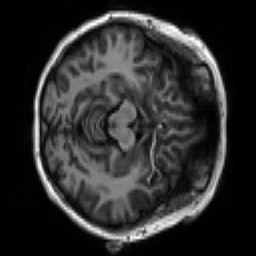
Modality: T1w
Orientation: axial
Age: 18
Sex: female
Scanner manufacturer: siemens
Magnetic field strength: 3 T
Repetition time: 2.3 s
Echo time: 0.00267 s